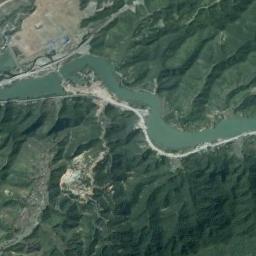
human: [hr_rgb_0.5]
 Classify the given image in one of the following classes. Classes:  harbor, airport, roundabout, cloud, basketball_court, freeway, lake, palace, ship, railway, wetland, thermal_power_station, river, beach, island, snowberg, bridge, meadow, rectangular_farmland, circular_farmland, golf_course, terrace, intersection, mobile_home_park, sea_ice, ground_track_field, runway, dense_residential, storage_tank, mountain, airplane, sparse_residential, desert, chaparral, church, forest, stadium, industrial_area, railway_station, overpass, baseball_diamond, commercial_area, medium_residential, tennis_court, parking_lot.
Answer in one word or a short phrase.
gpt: river